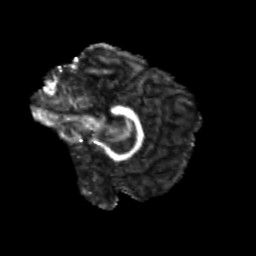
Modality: FA
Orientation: sagittal
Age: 23
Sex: female
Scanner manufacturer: siemens
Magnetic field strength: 3 T
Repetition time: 3.5 s
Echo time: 0.104 s